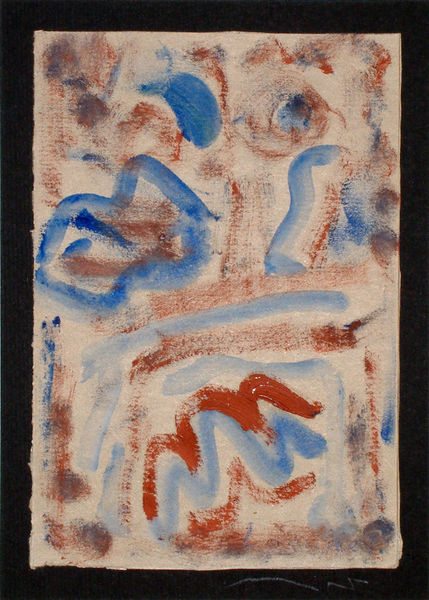
Titel: Untitled, Untitled
Künstler: Tatiana Loguine
Standort: Amherst (Massachusetts, USA)
Institution: Mead Art Museum, Amherst College
Schlagwörter: blue, oil, red, black, gray, painting, brown, orange, waves, paper, dots, mouth, line, sketch, curl, wave, abstract, square, water colour, circle, circles, lines, mark, brush, brushstrokes, figure, lip, shading, picasso, canvas, paint, simple, brush stroke, strokes, spots, brwon, circular, acrylic, expressive, squiggle, curved, thick, sienna, bump, bumps, hump, drybrush, abstracr, cirular